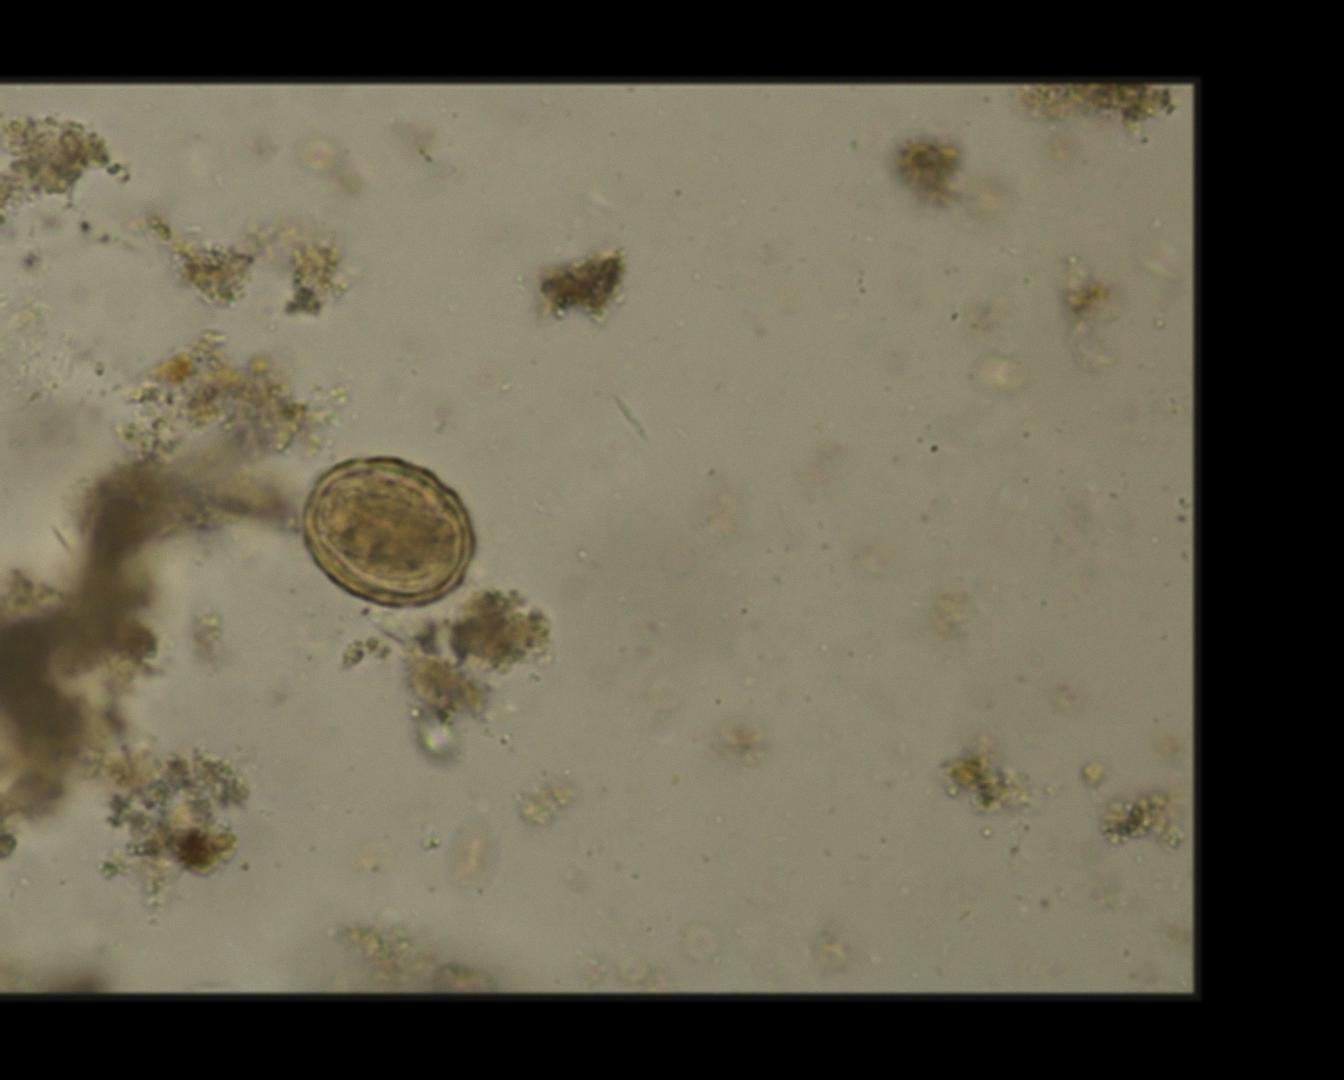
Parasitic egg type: Ascaris lumbricoides